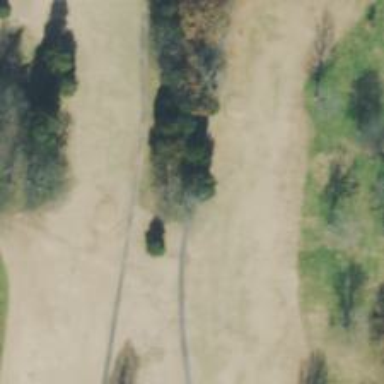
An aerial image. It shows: Path for both roads and golfers.